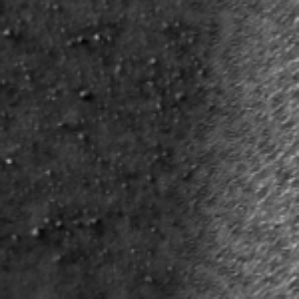
Label: frost